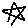
Label: star